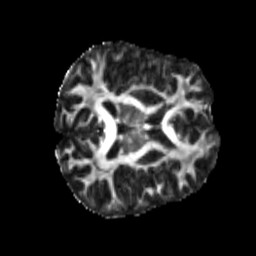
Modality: FA
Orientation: axial
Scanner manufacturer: siemens
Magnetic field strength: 3 T
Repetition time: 4 s
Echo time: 0.0594 s